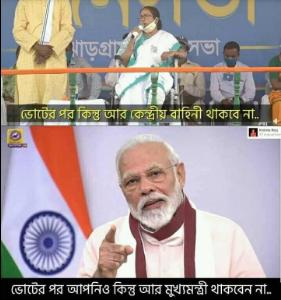
Text: ভোটের পরে কিন্তু আর কেন্দ্রীয় বাহিনী থাকবে না ভোটের পরে আপনিও কিন্তু আর মুখ্যমন্ত্রী থাকবেন না
Label: Hate
Hate category: Political
Targeted group: Organization